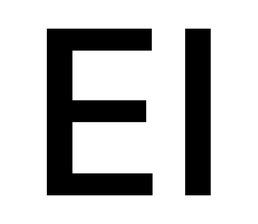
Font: Inter_Medium